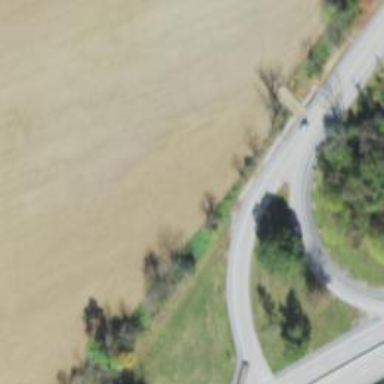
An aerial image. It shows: Primary link highway with asphalt surface.